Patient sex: F
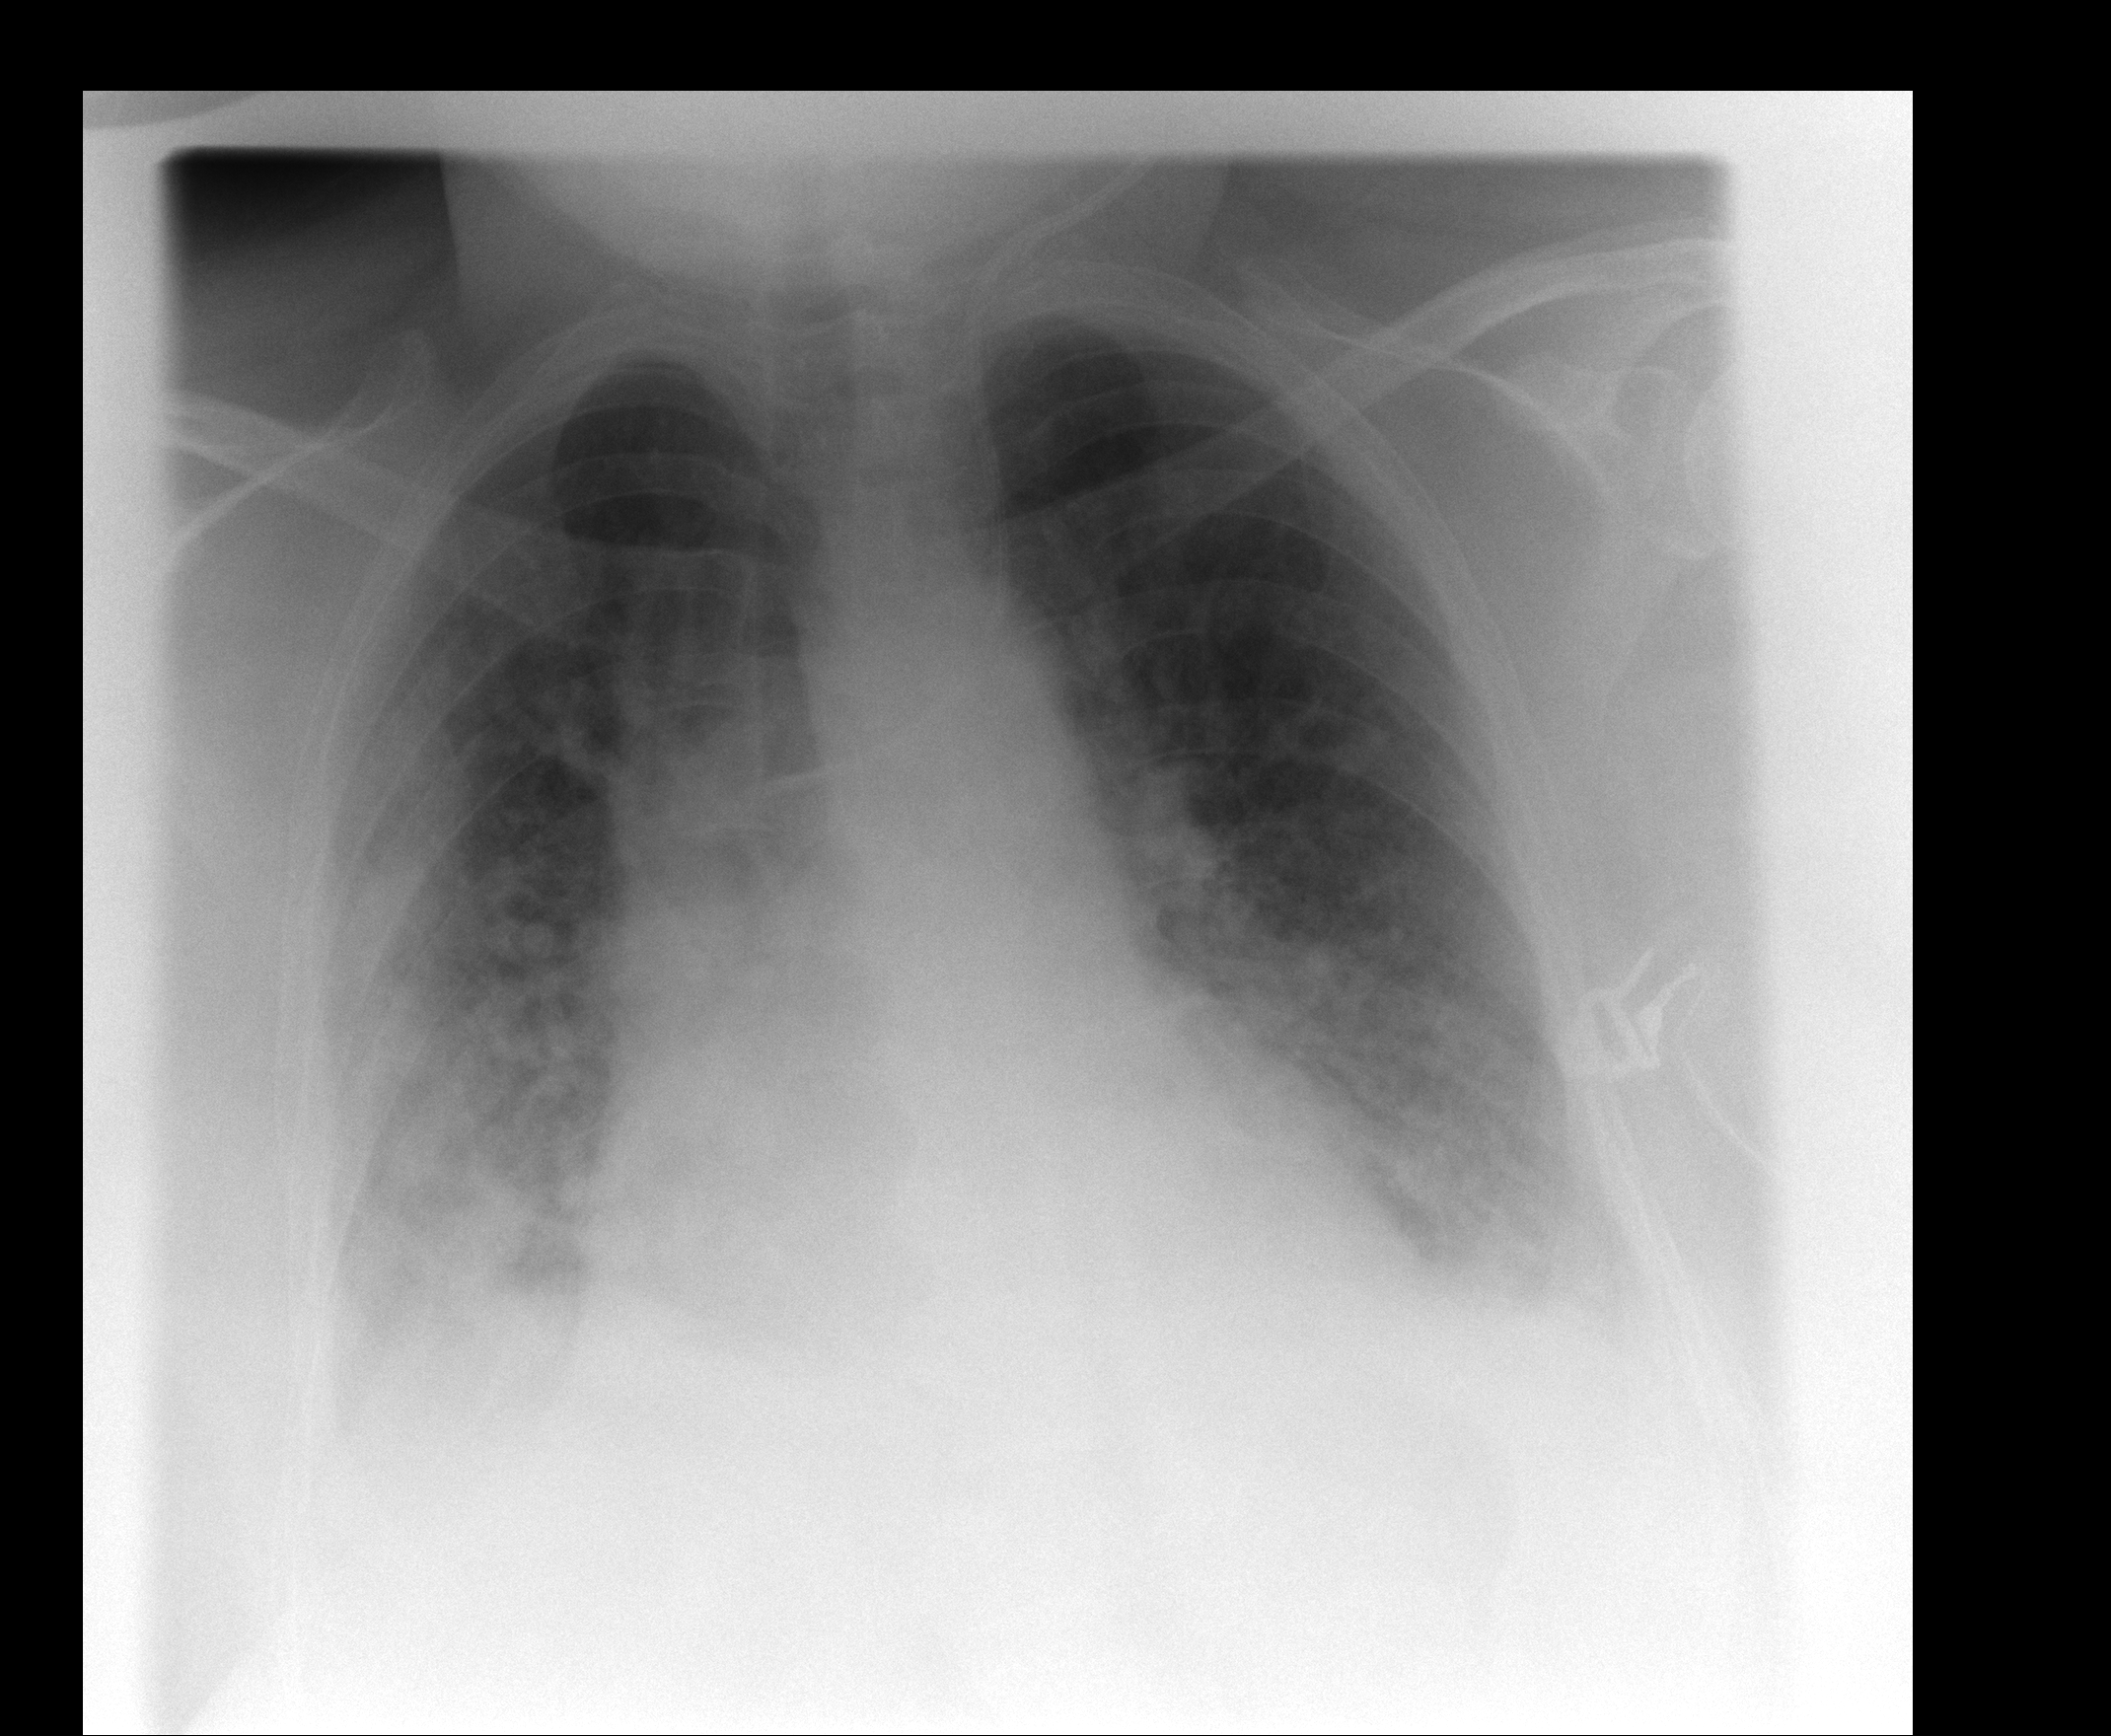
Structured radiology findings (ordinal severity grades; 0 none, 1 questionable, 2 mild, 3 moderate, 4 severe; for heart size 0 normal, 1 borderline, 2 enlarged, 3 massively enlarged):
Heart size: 2
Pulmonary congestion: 2
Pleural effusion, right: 2
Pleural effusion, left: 1
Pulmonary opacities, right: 3
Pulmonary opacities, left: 3
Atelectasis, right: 3
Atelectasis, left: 3